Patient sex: M
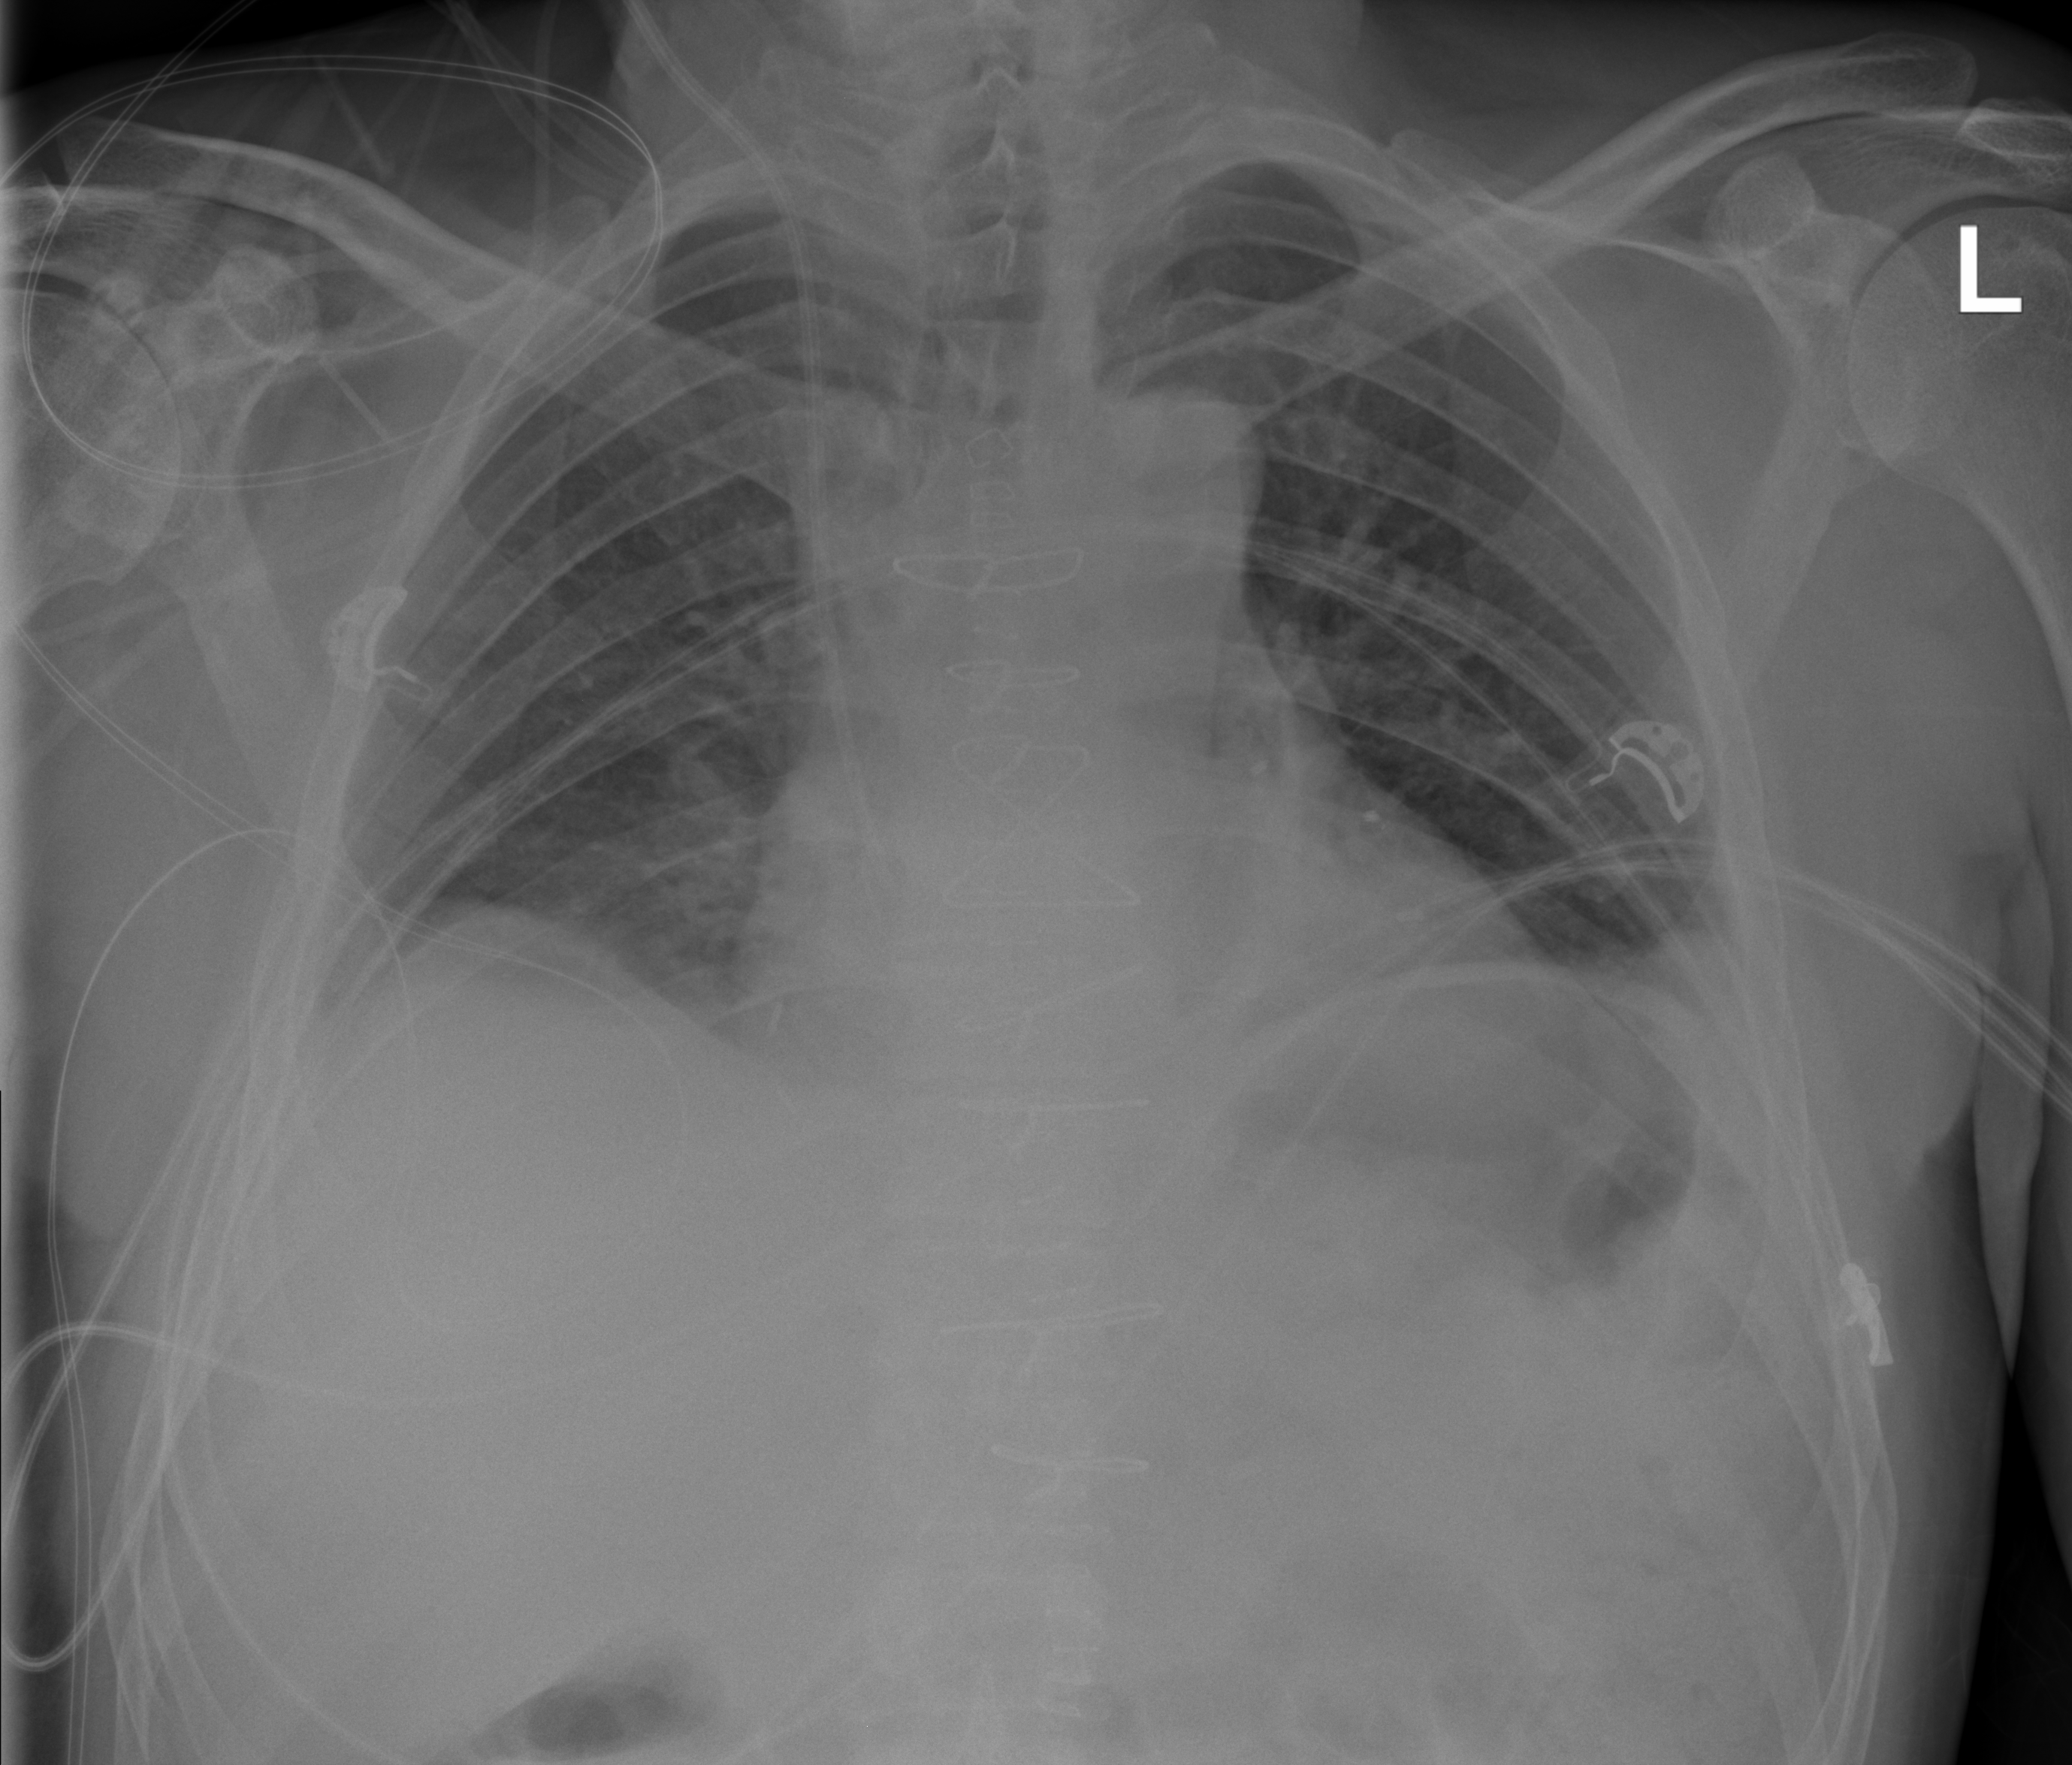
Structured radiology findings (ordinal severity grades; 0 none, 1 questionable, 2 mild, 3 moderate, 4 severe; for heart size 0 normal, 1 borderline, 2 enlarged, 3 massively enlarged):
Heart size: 0
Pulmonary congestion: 1
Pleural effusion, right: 2
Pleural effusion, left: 2
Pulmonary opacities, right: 0
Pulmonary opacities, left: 0
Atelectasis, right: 2
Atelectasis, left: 2